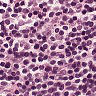
Metastatic tissue present: no